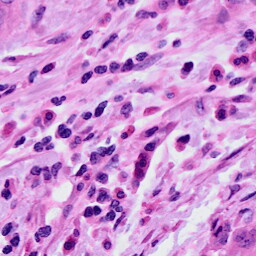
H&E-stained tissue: Cervix